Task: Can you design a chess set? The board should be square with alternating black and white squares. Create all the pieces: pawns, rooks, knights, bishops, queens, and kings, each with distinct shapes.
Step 854:
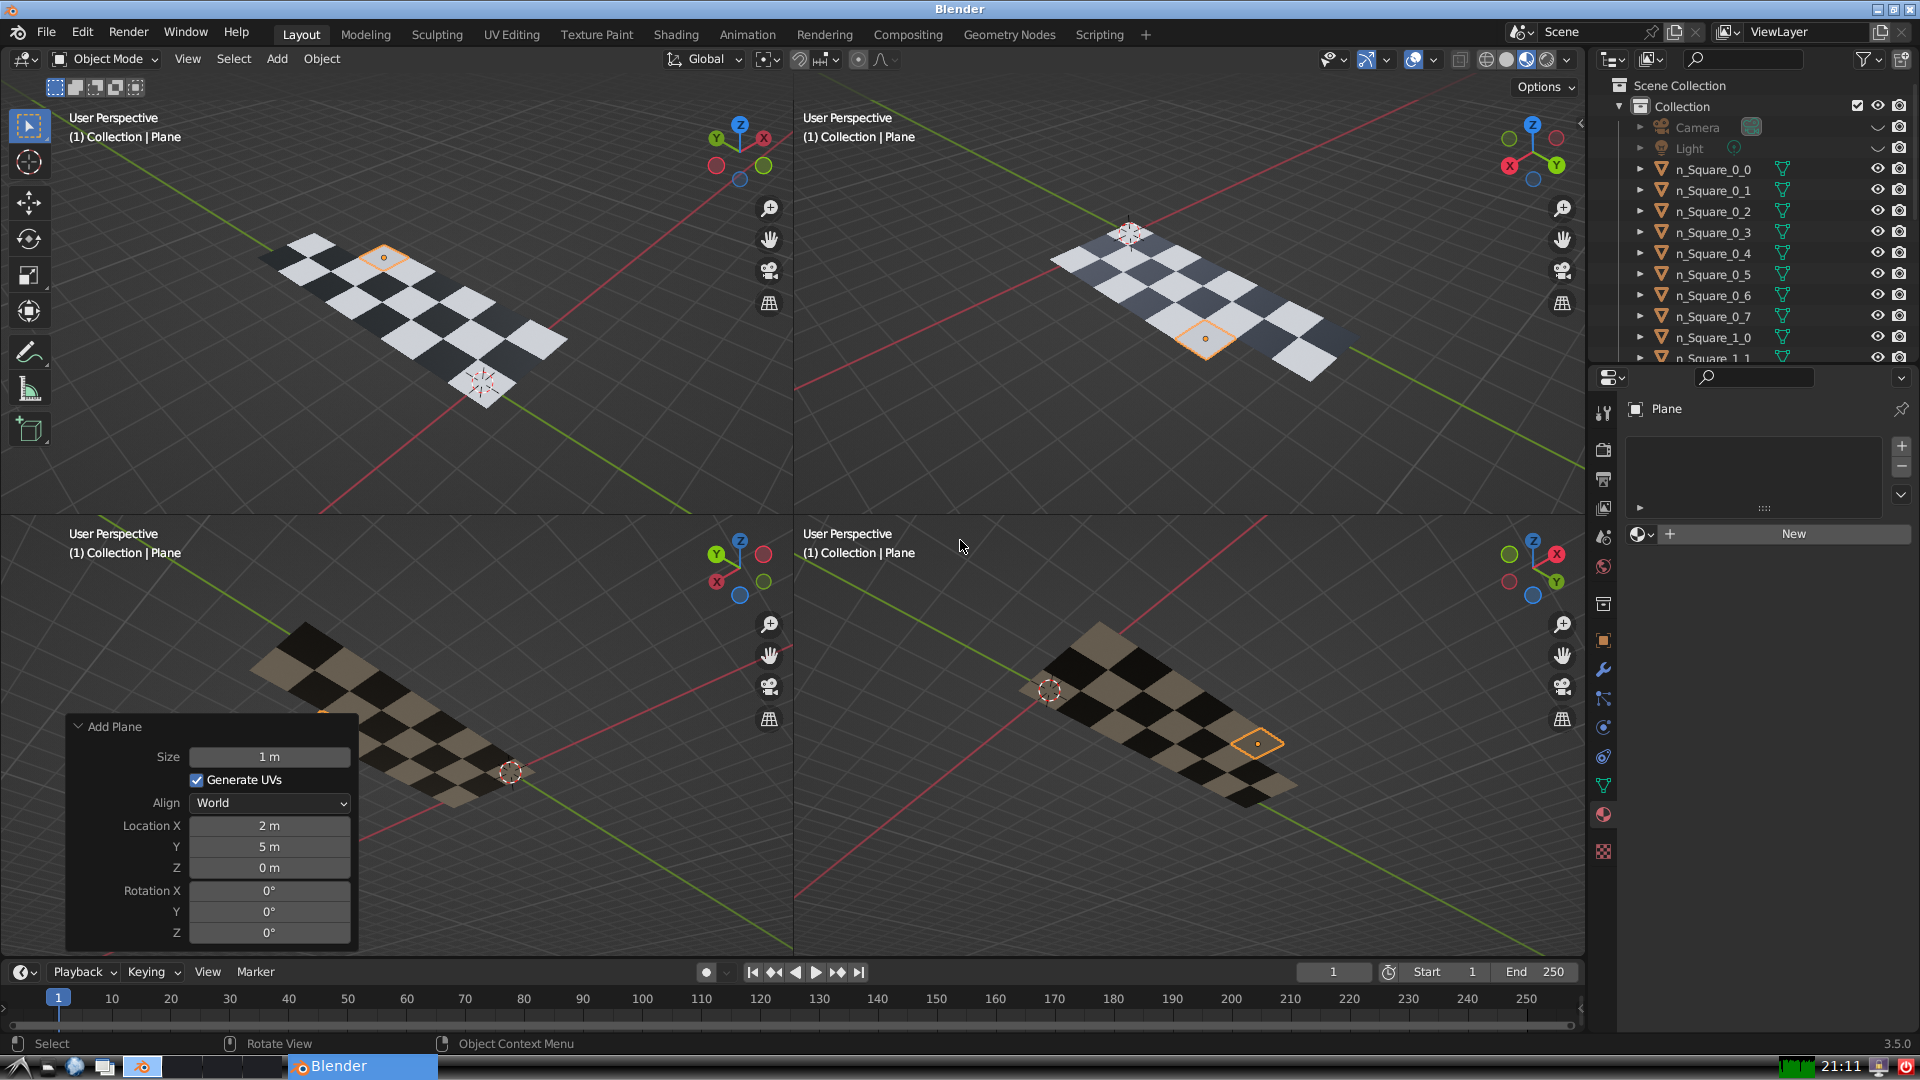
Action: {"key_press": ['Ctrl, Home']}